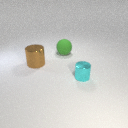
small cyan metal cylinder in front of large brown metal cylinder